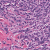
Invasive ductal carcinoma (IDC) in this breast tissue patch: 1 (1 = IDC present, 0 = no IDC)